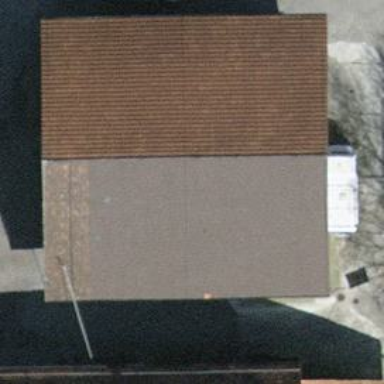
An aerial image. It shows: Barn.